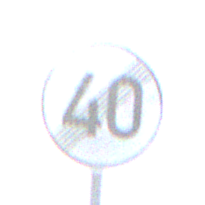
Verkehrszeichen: EndeGeschwindigkeit40
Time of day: SunriseSunset
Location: Outdoor (Nature)
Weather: PartlyCloudy
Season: NotSpecified
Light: Natural